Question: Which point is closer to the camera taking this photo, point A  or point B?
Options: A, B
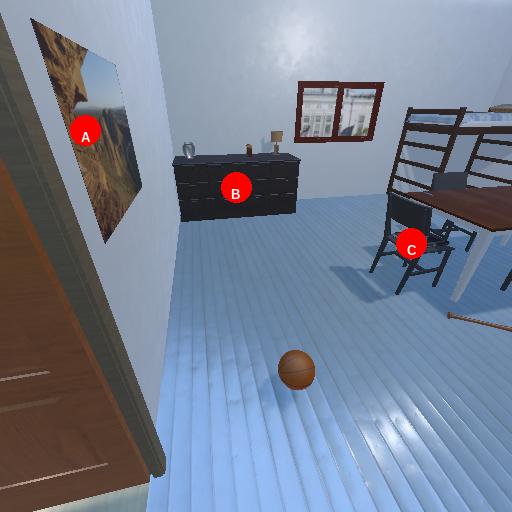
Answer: A